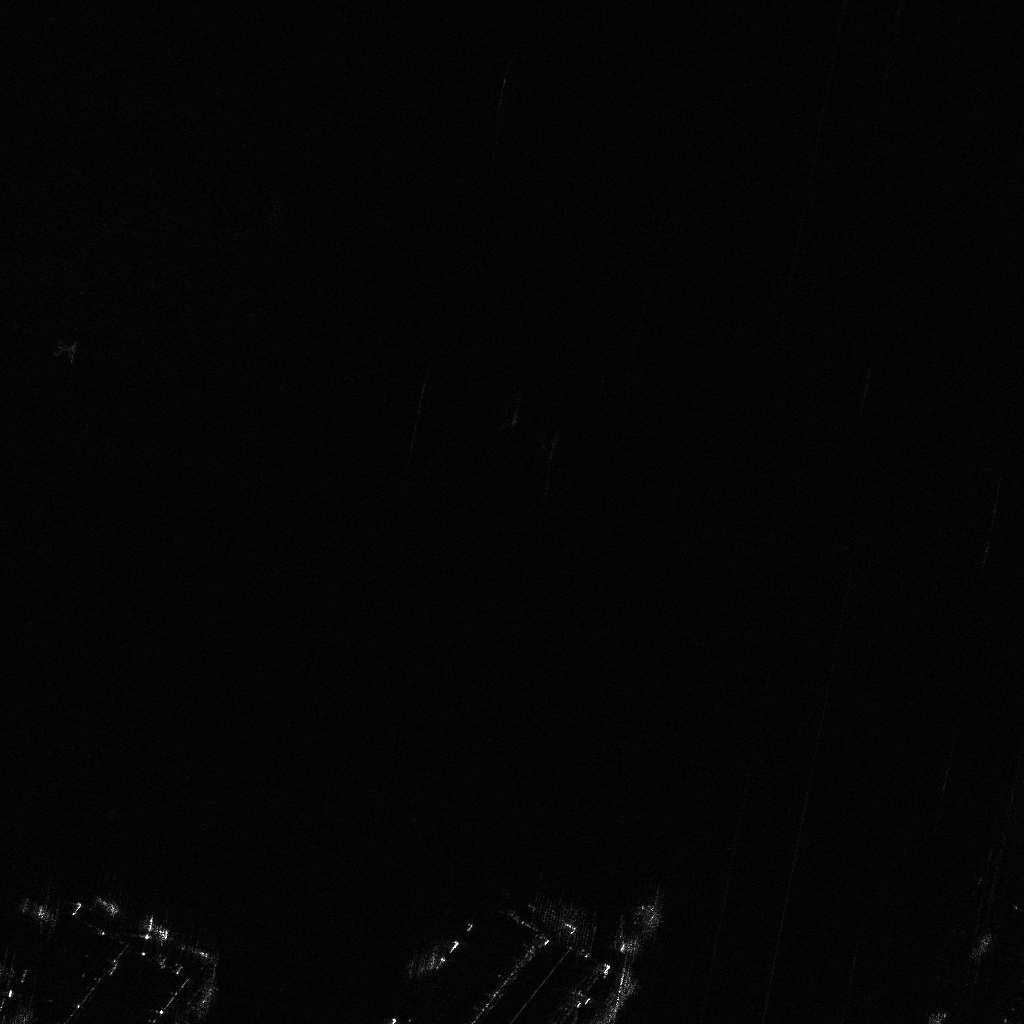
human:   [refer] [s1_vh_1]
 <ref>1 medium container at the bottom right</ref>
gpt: <box>[[94, 90, 96, 94, 33]]</box>